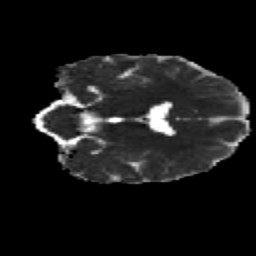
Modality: MD
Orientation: coronal
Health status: healthy
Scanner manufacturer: siemens
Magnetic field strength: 3 T
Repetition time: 12 s
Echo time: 0.092 s